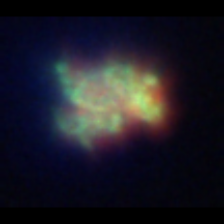
Taxon: Unknown_detritus
Group: Unknown